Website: crate-barrel
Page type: address-validator
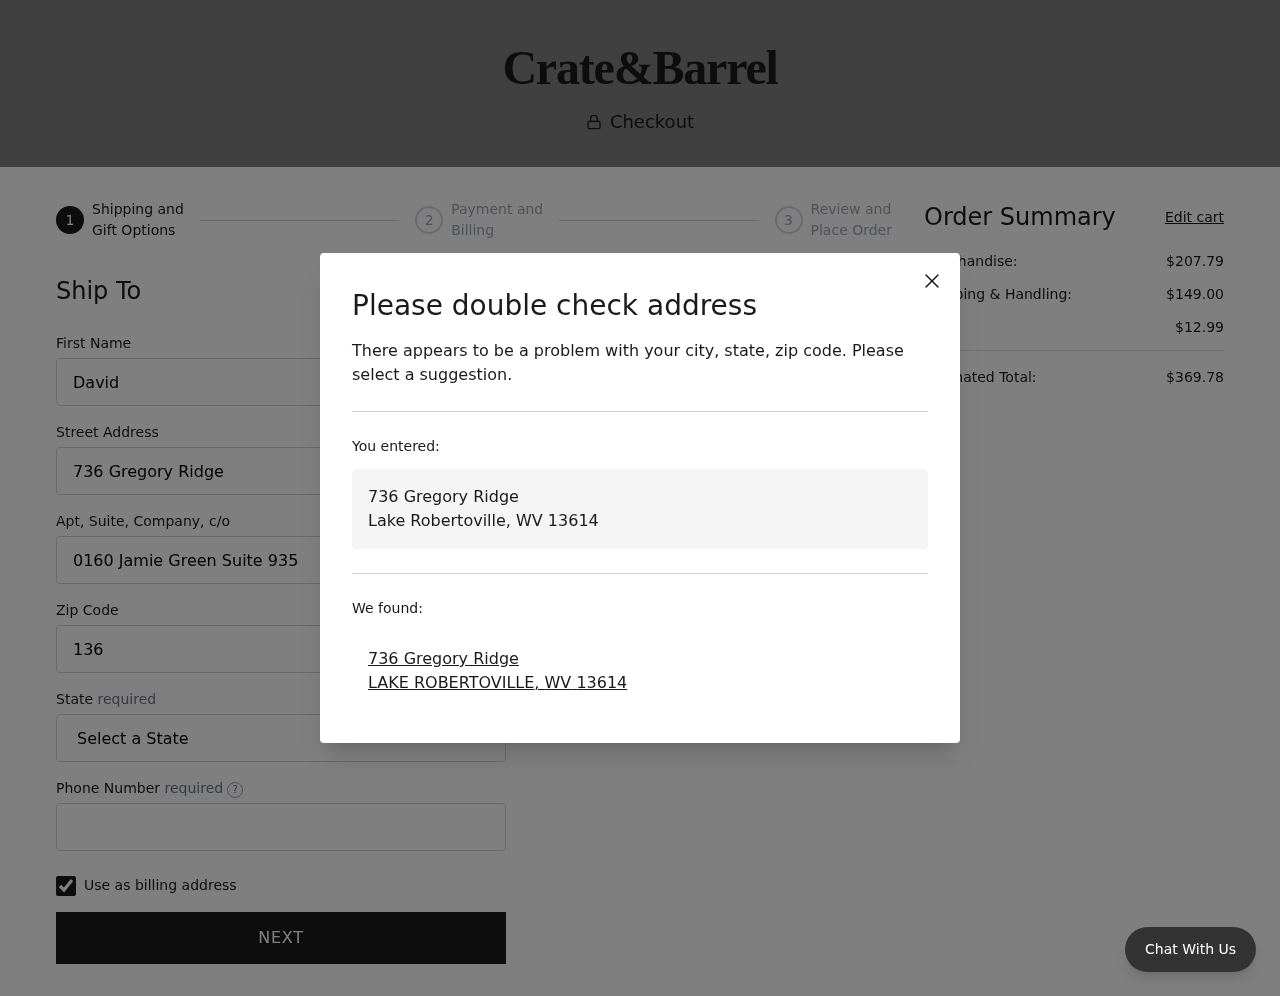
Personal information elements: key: PII_CITY
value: Lake Robertoville
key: PII_CITY
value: LAKE ROBERTOVILLE
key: PII_FIRSTNAME
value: David
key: PII_PHONE
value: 5015231340
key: PII_POSTCODE
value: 13614
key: PII_STATE
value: West Virginia
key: PII_STATE_ABBR
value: WV
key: PII_STREET
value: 736 Gregory Ridge
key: PII_STREET2
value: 0160 Jamie Green Suite 935
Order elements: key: ORDER_SUBTOTAL
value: $207.79
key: ORDER_SHIPPING_COST
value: $149.00
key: ORDER_TAX
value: $12.99
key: ORDER_TOTAL
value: $369.78